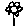
Label: flower